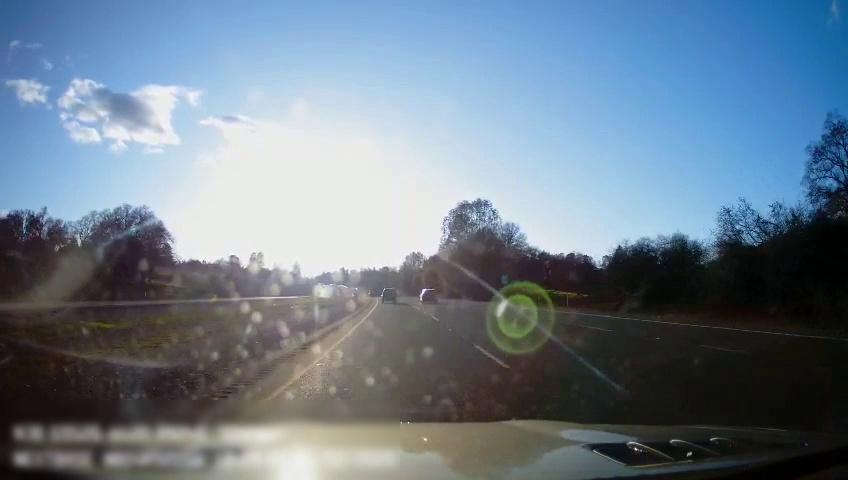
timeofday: Day
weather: Sunny
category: Drivable Space
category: Drivable Space
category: Vehicles | SUV
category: Vehicles | Car
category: Lanes | Current Lane
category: Lanes | Current Lane
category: Lanes | Alternate Lane
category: Lanes | Alternate Lane
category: Traffic | Signs